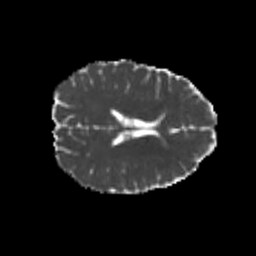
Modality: MD
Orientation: axial
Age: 22
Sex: female
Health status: healthy
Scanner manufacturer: philips
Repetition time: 7.393 s
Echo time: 0.08599 s